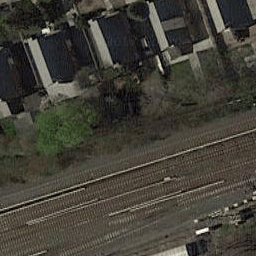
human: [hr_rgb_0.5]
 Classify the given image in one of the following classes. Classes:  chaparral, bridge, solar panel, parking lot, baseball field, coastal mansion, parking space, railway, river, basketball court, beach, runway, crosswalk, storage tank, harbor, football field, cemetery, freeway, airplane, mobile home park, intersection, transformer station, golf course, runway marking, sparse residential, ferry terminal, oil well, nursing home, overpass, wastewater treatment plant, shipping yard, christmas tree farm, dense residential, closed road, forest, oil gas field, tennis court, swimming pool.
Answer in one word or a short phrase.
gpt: railway